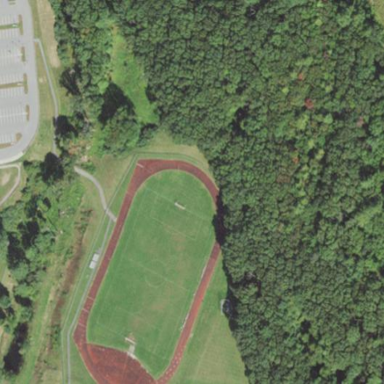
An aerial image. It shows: Soccer pitch designated for leisure and sports activities.